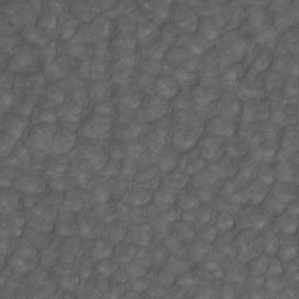
Label: non_frost